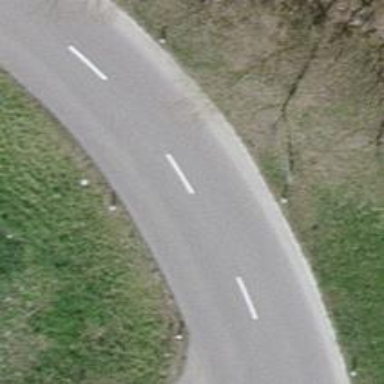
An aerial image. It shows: Tertiary road with asphalt surface.